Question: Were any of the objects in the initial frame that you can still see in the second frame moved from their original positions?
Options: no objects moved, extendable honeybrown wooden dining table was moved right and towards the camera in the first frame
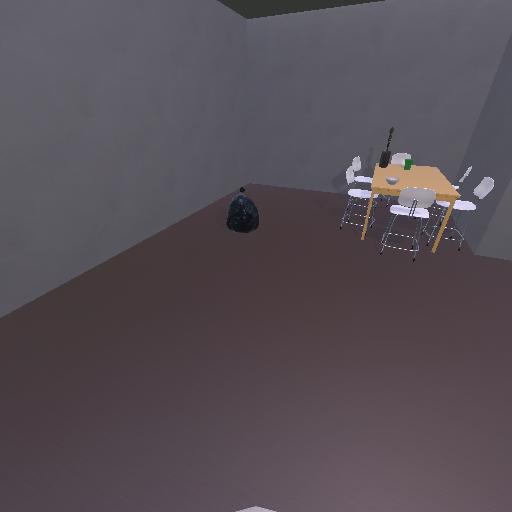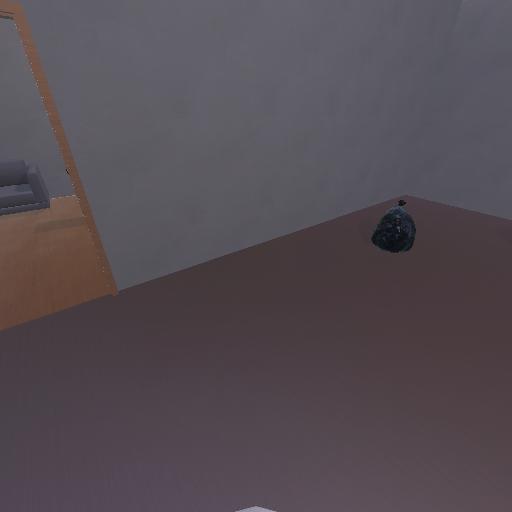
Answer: no objects moved